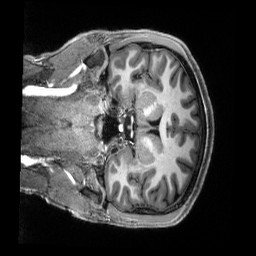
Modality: T1w
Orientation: coronal
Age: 22
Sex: male
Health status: healthy
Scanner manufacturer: siemens
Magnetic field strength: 3 T
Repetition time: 2.5 s
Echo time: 0.00222 s